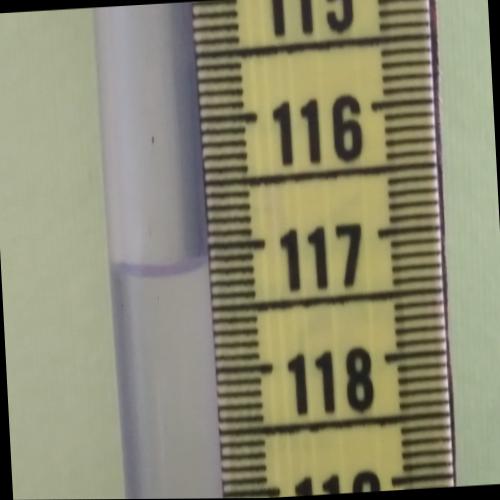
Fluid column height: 117.2 cm